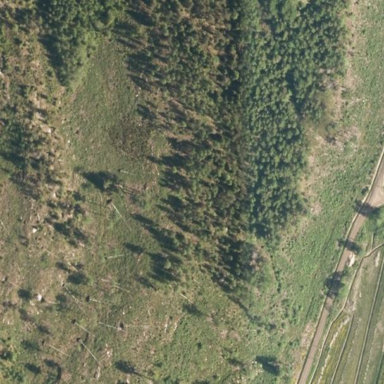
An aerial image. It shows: Scrub area designated for logging.